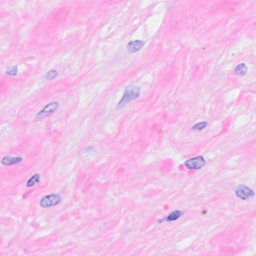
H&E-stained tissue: Breast